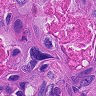
Metastatic tissue present: yes